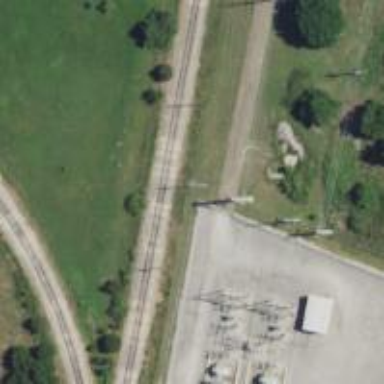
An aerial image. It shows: Power pole.